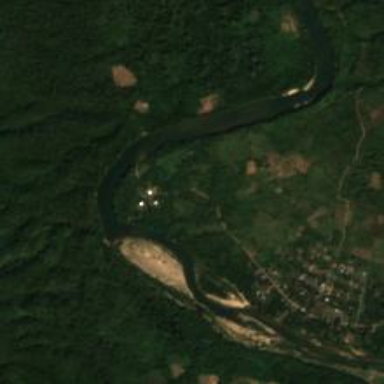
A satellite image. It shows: Beautiful view of river.